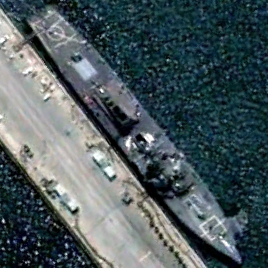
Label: destroyer